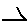
Label: triangle